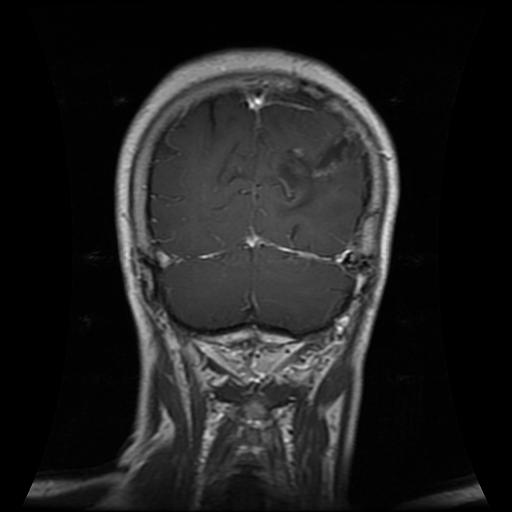
Label: glioma